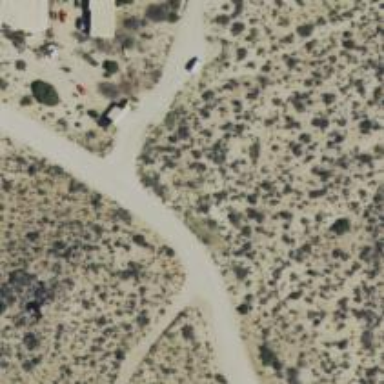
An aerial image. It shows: Unclassified road.